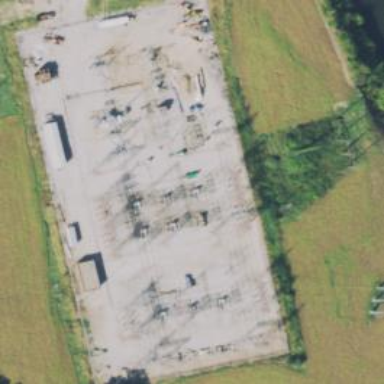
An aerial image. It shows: Switch for power supply.